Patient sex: F
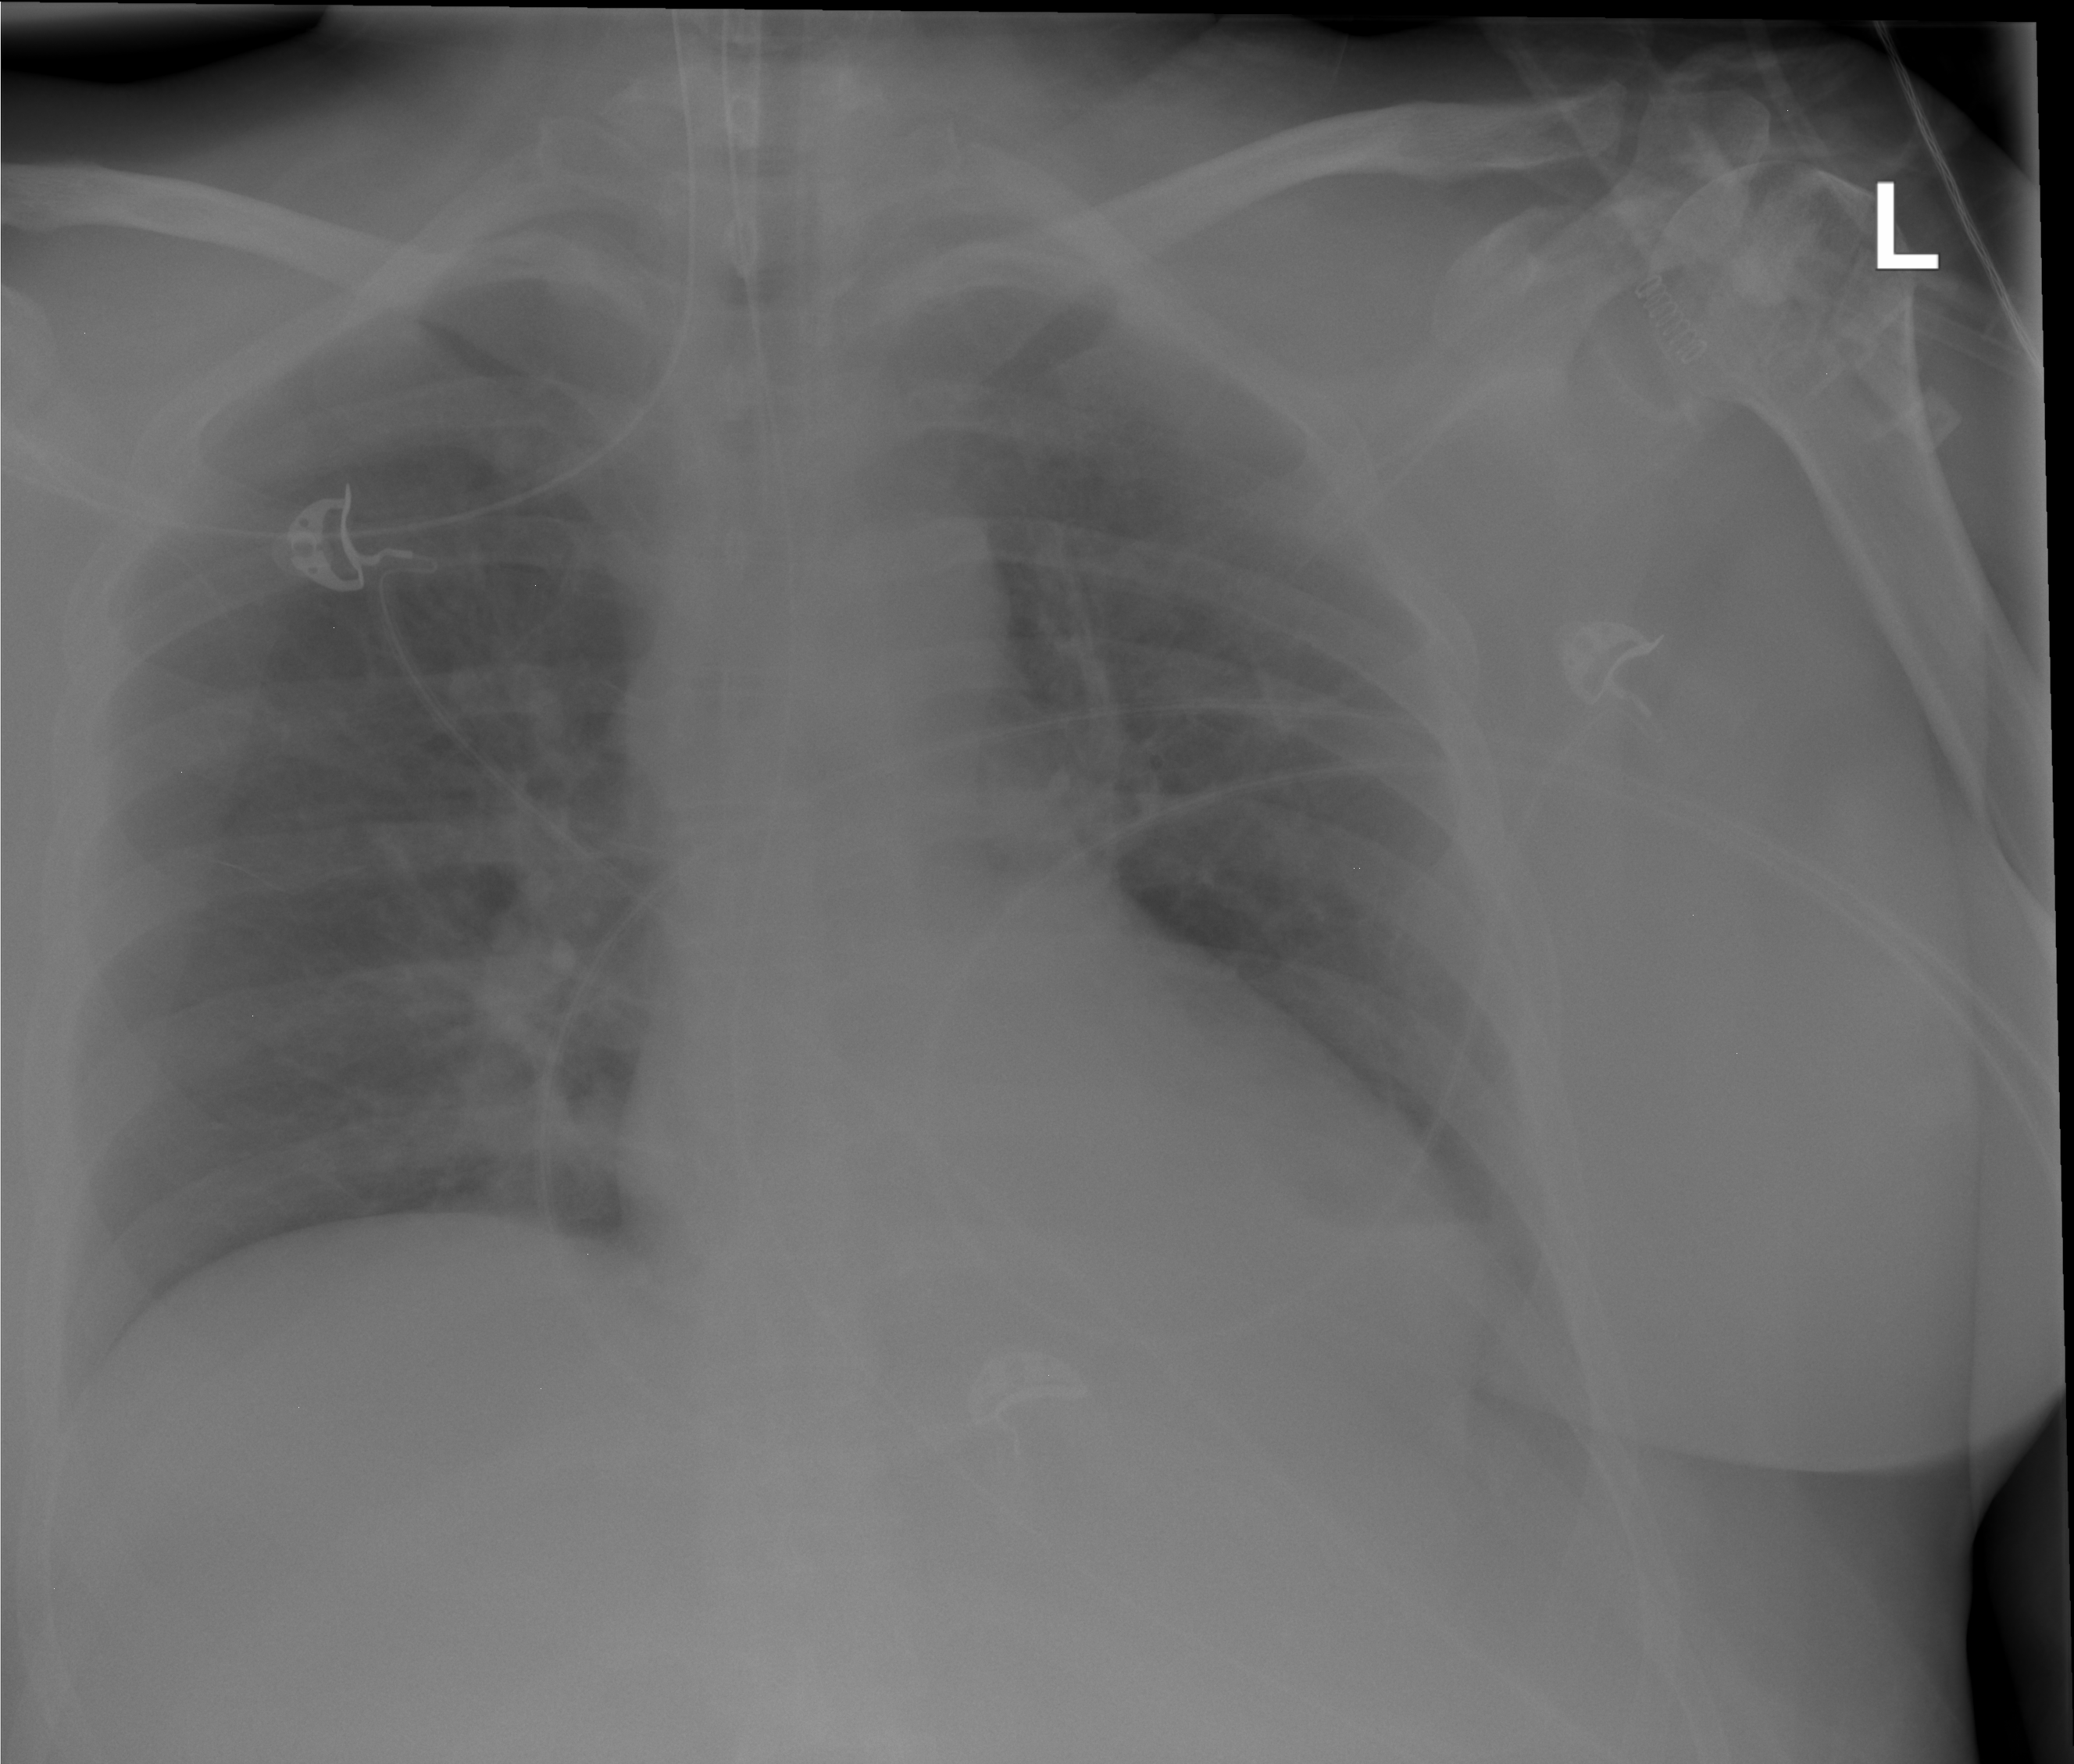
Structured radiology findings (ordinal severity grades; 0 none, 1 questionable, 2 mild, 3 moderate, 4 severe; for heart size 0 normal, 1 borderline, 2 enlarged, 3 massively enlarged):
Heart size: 0
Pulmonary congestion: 2
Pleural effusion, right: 0
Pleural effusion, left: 1
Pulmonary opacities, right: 0
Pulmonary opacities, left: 0
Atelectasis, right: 0
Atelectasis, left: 2